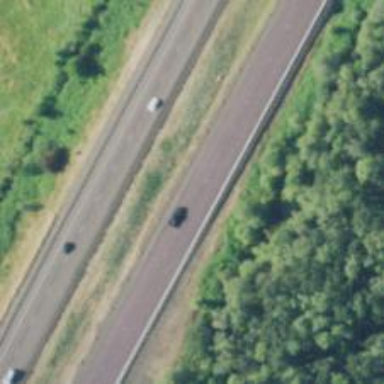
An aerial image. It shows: Motorway.